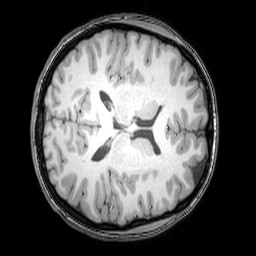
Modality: T1w
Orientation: axial
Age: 23
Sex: female
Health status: healthy
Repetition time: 0.081 s
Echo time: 0.037 s